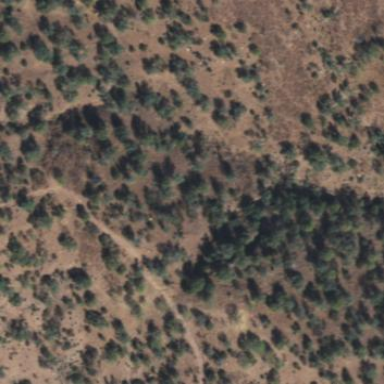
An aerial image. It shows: Evergreen needle-leaved woodland.